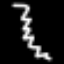
Label: squiggle